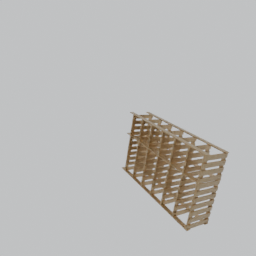
Label: furniture